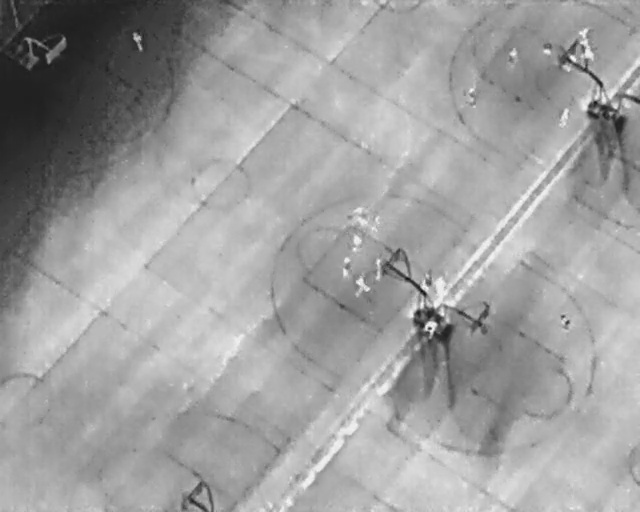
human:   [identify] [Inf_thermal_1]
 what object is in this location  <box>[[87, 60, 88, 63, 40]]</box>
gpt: <ref>1 small person at the right</ref>